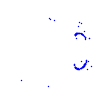
Particle: kaon